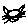
Label: cat